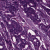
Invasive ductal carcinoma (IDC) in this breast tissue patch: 1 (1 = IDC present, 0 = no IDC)